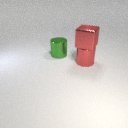
large green metal cylinder behind large red metal cylinder